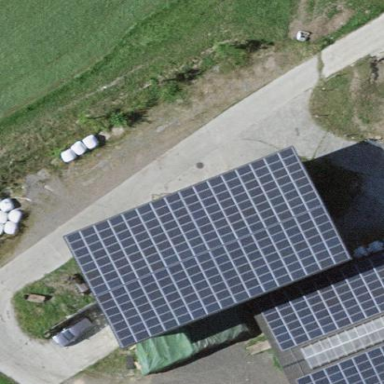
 consisting of solar photovoltaic panels."